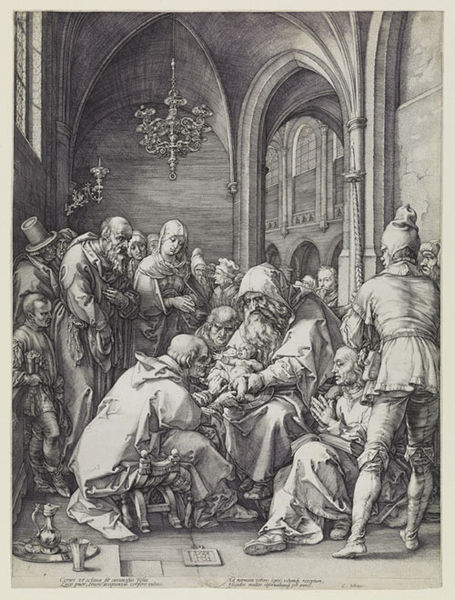
Titel: Die Beschneidung Christi
Künstler: Hendrick Goltzius
Standort: Karlsruhe
Institution: Staatliche Kunsthalle Karlsruhe
Schlagwörter: mann, umhang, weiß, frauen, menschen, sitzen, fenster, frau, hut, hüte, lampe, männer, reden, schwarz, stuhl, szene, zeichnung, hochformat, rock, versammlung, zylinder, bart, hose, mütze, alte, falten, mensch, sehen, tablett, vollbart, innenraum, kirche, boden, gewand, mantel, realismus, sitzend, kind, mutter, blatt, gotik, renaissance, kinder, kanne, krug, papier, bogen, schuhe, zuschauer, grafik, graphik, baby, hocker, saal, schemel, rundbogen, treppe, tafel, wein, kerze, kerzen, kronleuchter, leuchter, stufen, schoß, halle, bögen, becher, gefäß, gewölbe, krank, buch, kirch, kloster, religion, druck, druckgraphik, schwarzweiss, druckgrafik, monogramm, schraffur, radierung, stich, text, beschriftung, mäntel, arzt, beten, gebet, karaffe, prister, pfarrer, spitzbogen, spitzbögen, christus, jesus, hilfe, mittelalter, andacht, priester, kapelle, mönch, mönche, tempel, heilige, ansehen, heilig, taufe, gothik, maria, kupferstich, anbetung, betend, jesu, sakral, weise, bildunterschrift, ritual, judentum, kaputze, josef, joseph, kapuze, geburt, säugling, fromm, wickeln, kirhce, stick, heilige familie, zeicnung, kircheninnenraum, bleistif, luster, verzerrt, jude, juden, hieronymus, weihe, wunder, grafit, passion, altertum, mama, darbringung im tempel, beschneidung, heilige maria, naar, jut, herrn, vhristus, haller, krohnleuchter, marioa, temoerl, mariia